Aerial crown-view tile of a tropical tree (Barro Colorado Island, Panama), acquired 20241216:
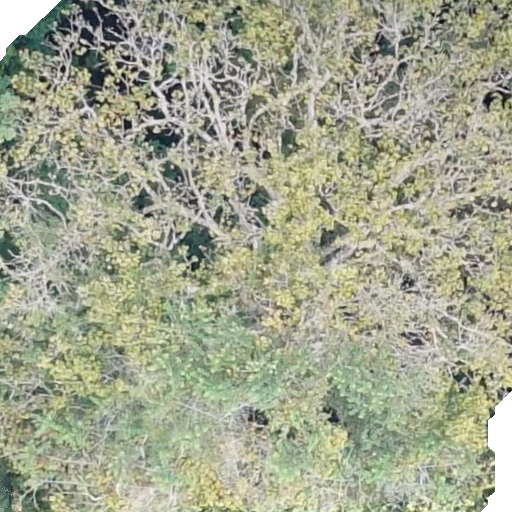
Species: Sterculia apetala
GBIF accepted scientific name: Sterculia apetala
Crown area: 545.532 m²